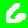
Digit: 6